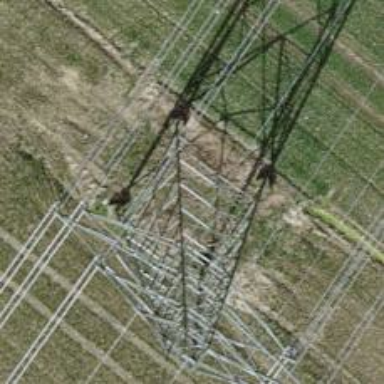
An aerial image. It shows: Towering power structure.